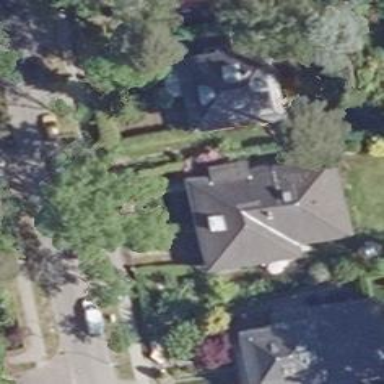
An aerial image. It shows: Detached building with hipped roof.